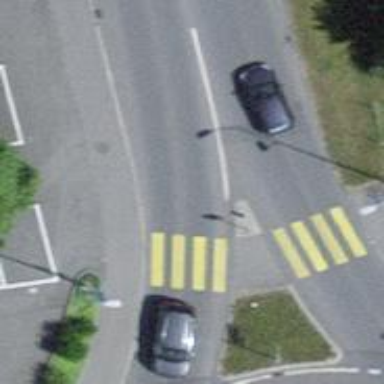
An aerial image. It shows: Marked crossing on the road.